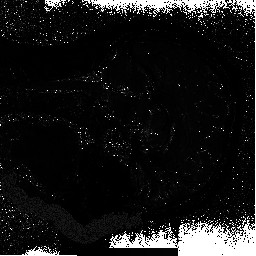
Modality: T2starmap
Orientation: sagittal
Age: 40
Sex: male
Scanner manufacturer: siemens
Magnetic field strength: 3 T
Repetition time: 0.043 s
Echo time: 0.00184 s